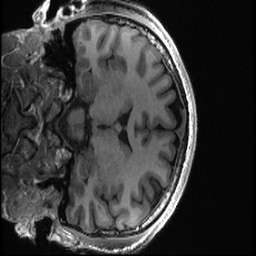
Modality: T1w
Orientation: coronal
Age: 29
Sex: male